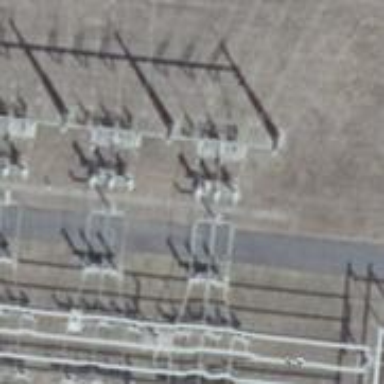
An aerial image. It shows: Power line with three cables.